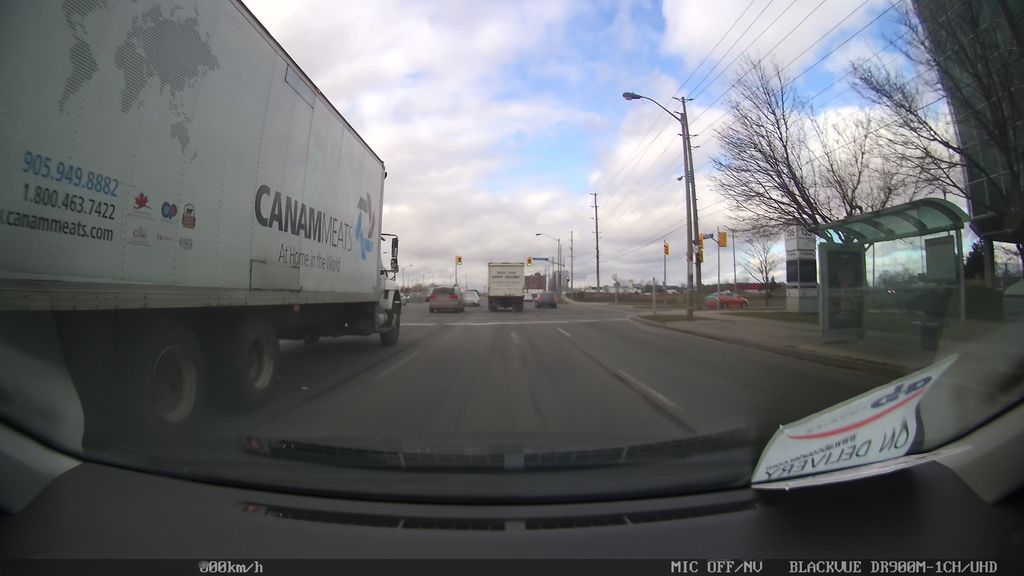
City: toronto